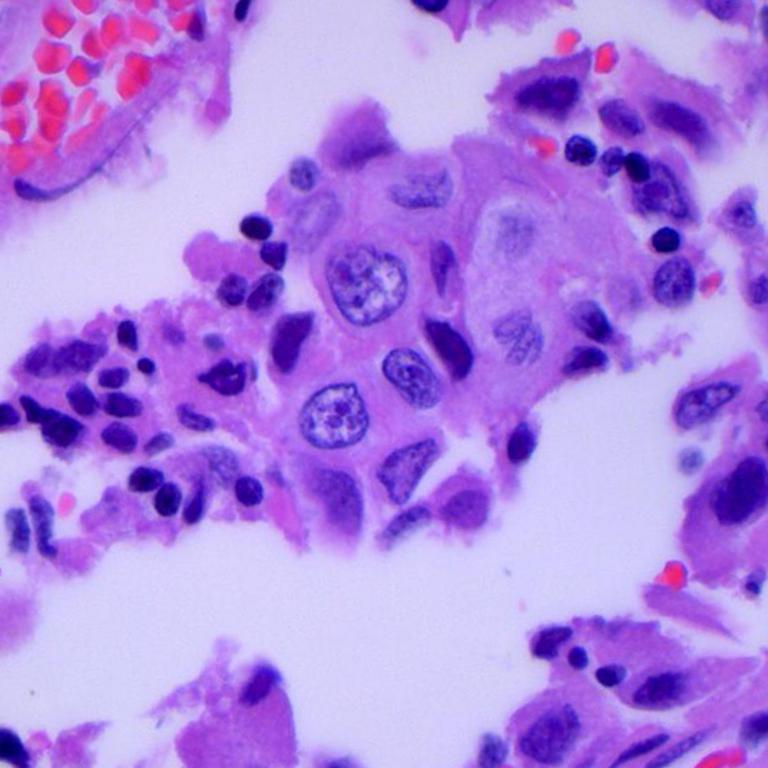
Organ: lung
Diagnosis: adenocarcinomas